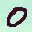
Label: 0